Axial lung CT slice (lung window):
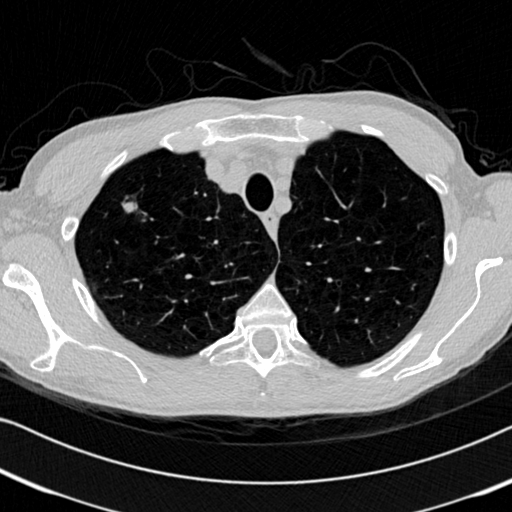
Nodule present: yes
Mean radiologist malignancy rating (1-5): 4